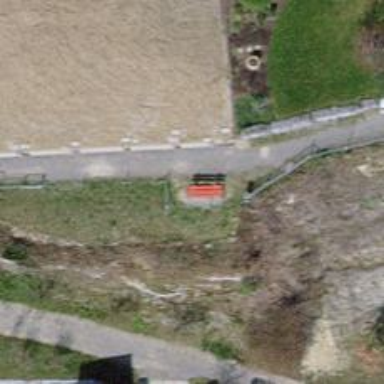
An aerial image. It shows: Red bench.